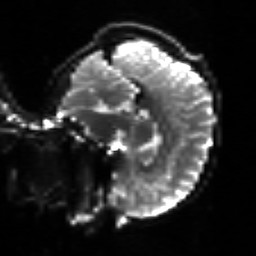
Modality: sbref
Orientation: sagittal
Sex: female
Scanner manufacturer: siemens
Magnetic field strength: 3 T
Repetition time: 5 s
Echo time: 0.071 s